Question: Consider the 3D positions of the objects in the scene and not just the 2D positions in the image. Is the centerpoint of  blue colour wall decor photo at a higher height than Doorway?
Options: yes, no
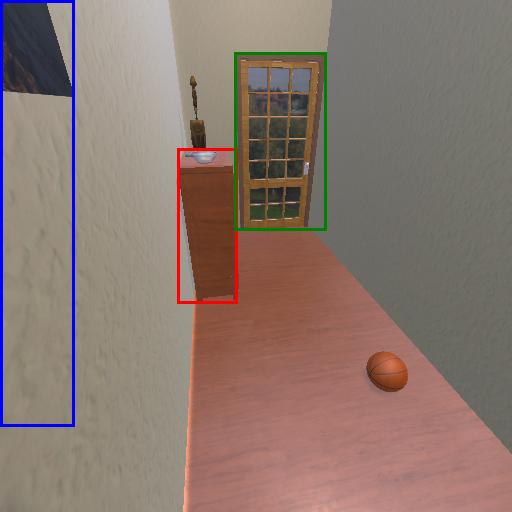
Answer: yes